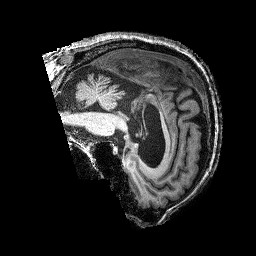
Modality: T1w
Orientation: sagittal
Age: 68
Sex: male
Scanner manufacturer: siemens
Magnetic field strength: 3 T
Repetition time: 2.25 s
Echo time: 0.00452 s